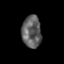
Tissue: prostate
Cell type: T cells
Senescence score: 0.3524
Nuclear area (px): 607
Mean DAPI intensity: 96.288